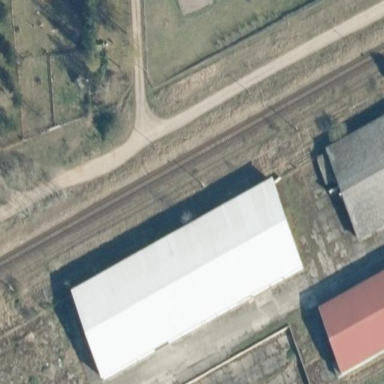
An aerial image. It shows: Industrial building.